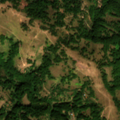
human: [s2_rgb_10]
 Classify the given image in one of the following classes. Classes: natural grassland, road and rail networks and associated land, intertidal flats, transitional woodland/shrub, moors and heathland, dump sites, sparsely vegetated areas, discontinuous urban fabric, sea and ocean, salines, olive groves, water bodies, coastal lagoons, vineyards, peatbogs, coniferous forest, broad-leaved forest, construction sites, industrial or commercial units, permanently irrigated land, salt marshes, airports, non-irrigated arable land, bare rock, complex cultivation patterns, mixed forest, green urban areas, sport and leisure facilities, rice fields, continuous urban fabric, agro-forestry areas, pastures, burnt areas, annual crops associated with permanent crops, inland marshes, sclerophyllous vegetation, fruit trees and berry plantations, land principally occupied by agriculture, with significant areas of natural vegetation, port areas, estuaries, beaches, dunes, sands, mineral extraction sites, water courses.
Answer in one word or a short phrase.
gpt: broad-leaved forest, natural grassland, transitional woodland/shrub